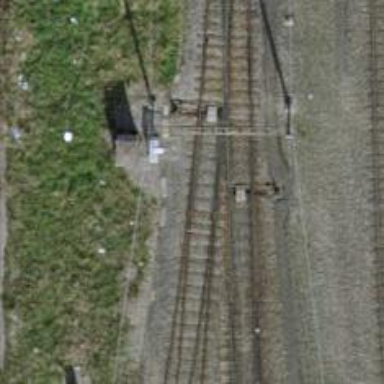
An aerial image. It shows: Railway switch.